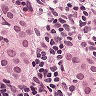
Metastatic tissue present: yes